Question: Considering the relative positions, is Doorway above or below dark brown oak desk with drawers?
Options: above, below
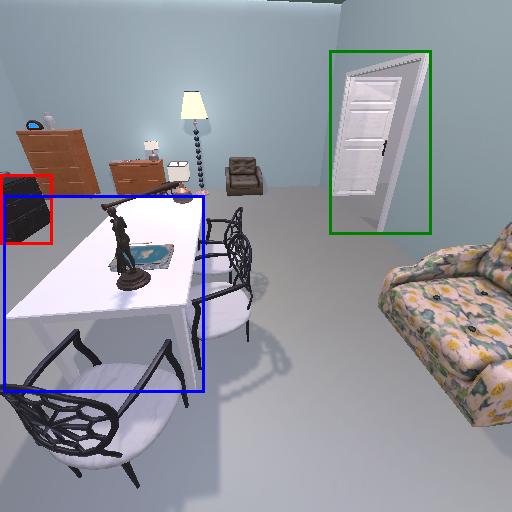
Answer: above